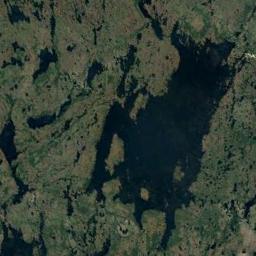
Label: wetland